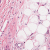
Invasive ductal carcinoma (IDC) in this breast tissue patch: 0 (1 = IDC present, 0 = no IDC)